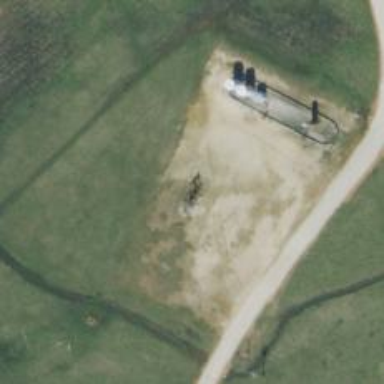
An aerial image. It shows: Petroleum well.